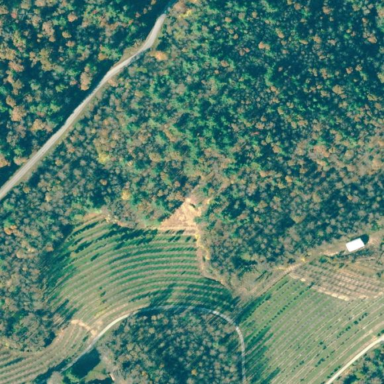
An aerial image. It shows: Orchard.